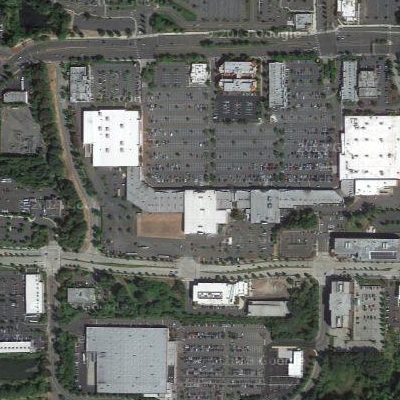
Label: Parking